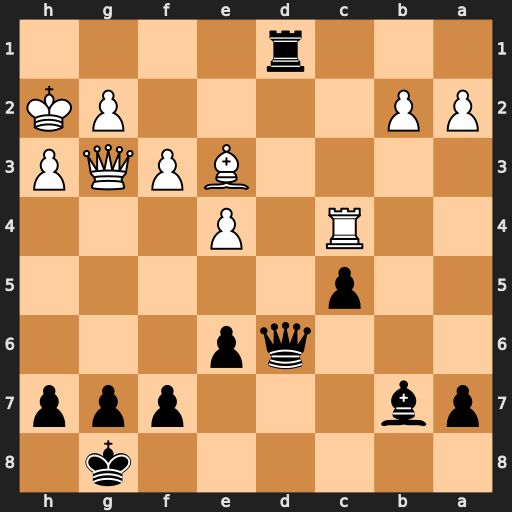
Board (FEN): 6k1/pb3ppp/3qp3/2p5/2R1P3/4BPQP/PP4PK/3r4
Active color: b
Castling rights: -
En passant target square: -
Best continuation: Rh1+ Kxh1 Qxg3